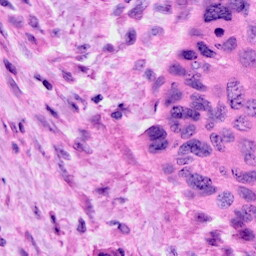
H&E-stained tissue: Cervix